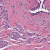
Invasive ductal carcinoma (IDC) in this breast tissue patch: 1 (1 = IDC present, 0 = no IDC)